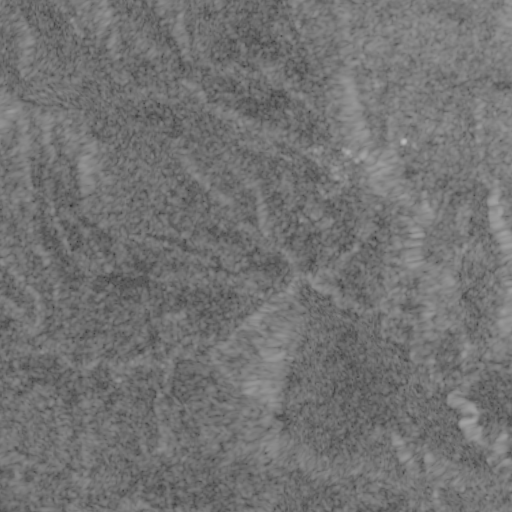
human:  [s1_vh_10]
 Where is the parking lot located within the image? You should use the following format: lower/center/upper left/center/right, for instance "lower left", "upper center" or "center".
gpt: The parking lot is located in the upper right of the image.
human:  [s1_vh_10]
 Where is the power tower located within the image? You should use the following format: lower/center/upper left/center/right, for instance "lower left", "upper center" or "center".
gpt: The power tower is located in the lower of the image.
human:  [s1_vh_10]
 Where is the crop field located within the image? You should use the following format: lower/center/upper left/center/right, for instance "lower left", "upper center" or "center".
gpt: There is no crop field in the image.

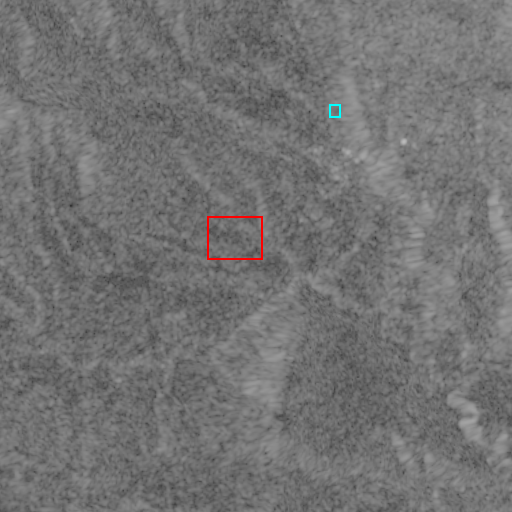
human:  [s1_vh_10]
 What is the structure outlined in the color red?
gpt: The structure outlined in red is a crop field.
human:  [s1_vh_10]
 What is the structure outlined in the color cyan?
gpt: The structure outlined in cyan is a park.
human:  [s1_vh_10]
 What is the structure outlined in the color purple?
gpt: There is no purple outline.